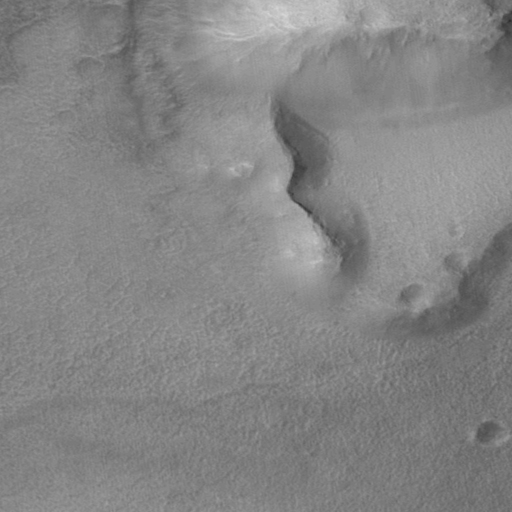
Classes present: Background